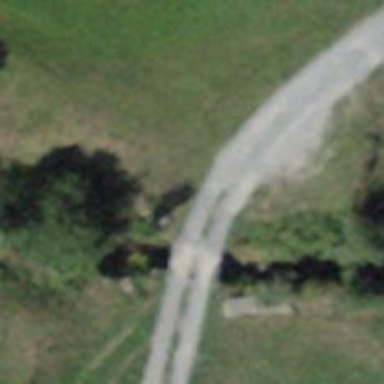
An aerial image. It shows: Service road on bridge with grade2 tracktype.